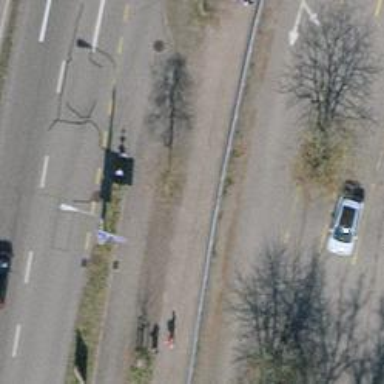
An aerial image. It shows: Cycleway with paving stones surface.